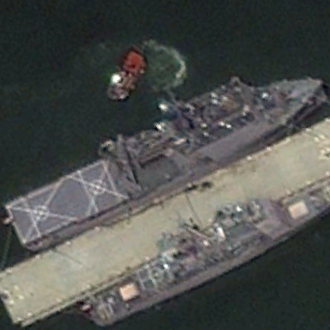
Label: combat